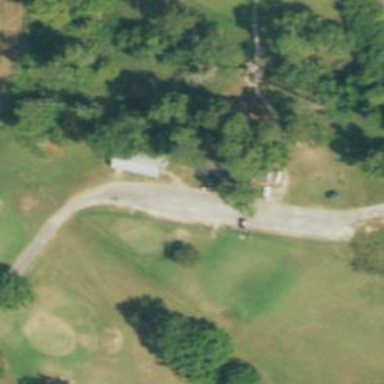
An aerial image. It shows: Golf course surrounded by greenery.